Interaction volume radius: 10 \u00c5
Interaction volume height: 10 \u00c5
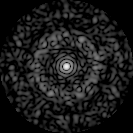
Disorder parameter: 0.8496